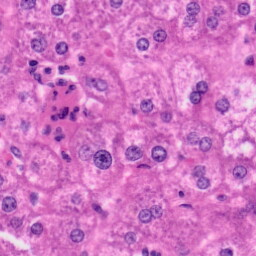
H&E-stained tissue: Liver